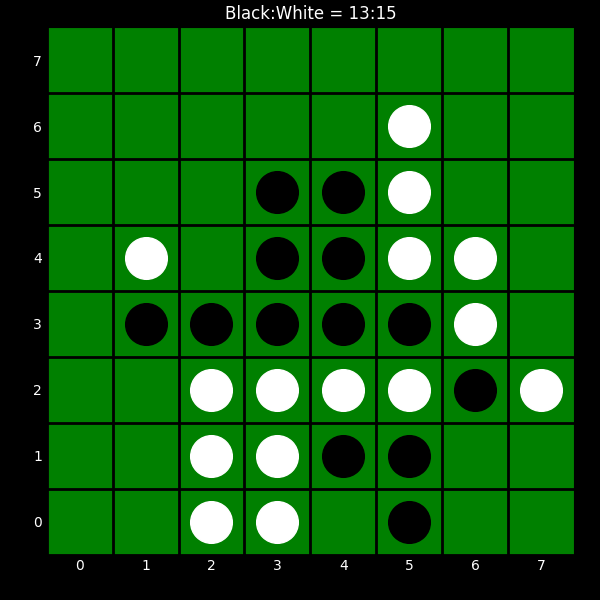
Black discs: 13
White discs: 15